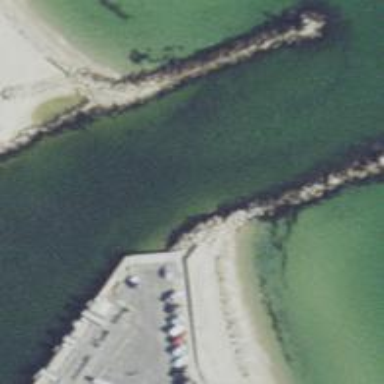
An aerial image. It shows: Breakwater structure.